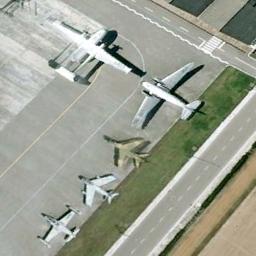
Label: airplane